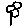
Label: flower